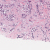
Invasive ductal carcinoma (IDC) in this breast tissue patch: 1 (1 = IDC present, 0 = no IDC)